Field crop: tomato
Growth stage: 2
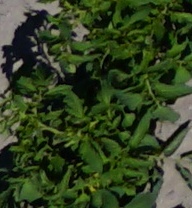
Species: tomato